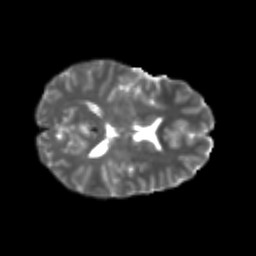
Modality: T2w
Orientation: axial
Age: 20
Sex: female
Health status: healthy
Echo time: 0.074 s